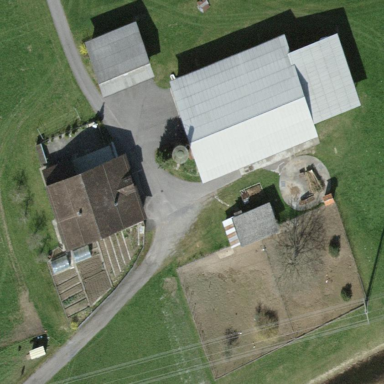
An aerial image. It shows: Farmyard area.